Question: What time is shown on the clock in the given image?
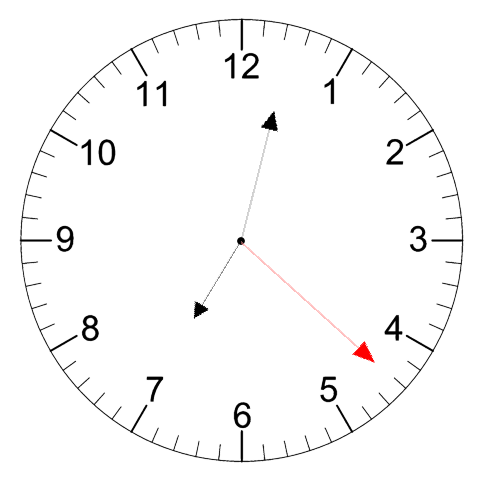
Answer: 07:02:22